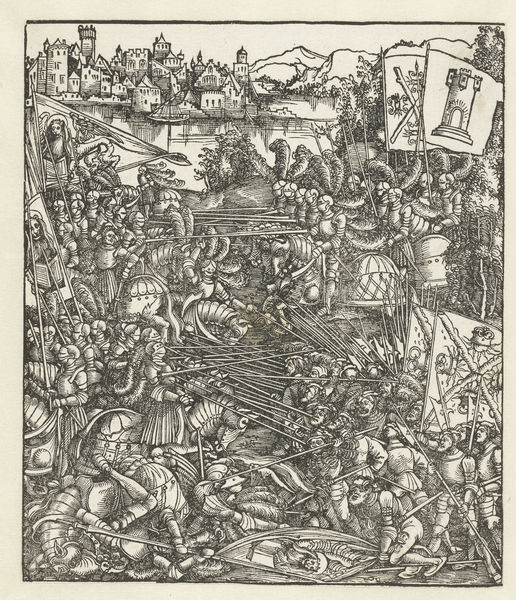
Titel: Veldslag tegen de Venetianen
Künstler: Hans Springinklee
Standort: Amsterdam
Institution: Rijksmuseum
Schlagwörter: berg, kampf, kämpfer, mann, meer, wasser, fluss, landschaft, menschen, see, stadt, männer, tod, tot, front, pferde, reiter, turm, schiff, flagge, berge, krieg, schlacht, lanze, soldaten, burg, stich, schwert, waffen, soldat, tote, getümmel, ritter, armee, heer, rüstung, wappen, ross, mittelalter, lanzen, speer, flaggen, helmbusch, sigel, sphinx, mehr, rüstungen, brug, streitross, altdorfer, spinx, helmbusche, 16. jahrhundert, pefrde